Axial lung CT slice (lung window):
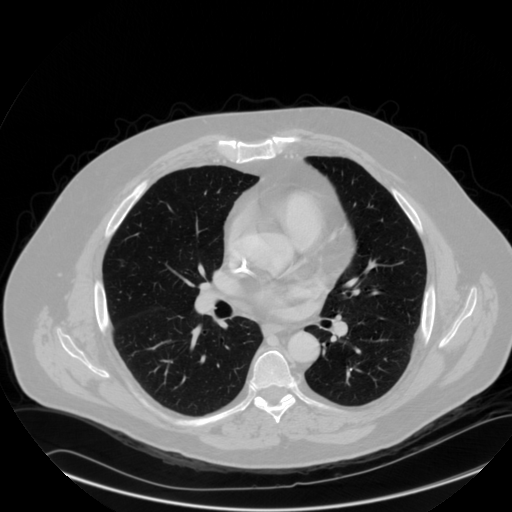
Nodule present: no